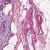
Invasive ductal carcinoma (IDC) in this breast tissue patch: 1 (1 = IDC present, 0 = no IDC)